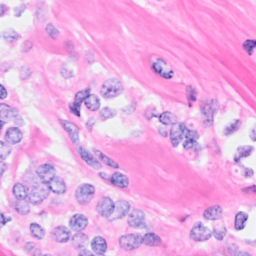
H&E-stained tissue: Breast